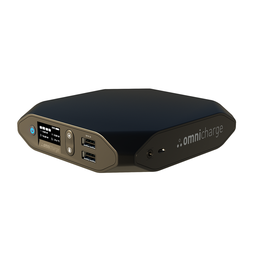
Label: electronics